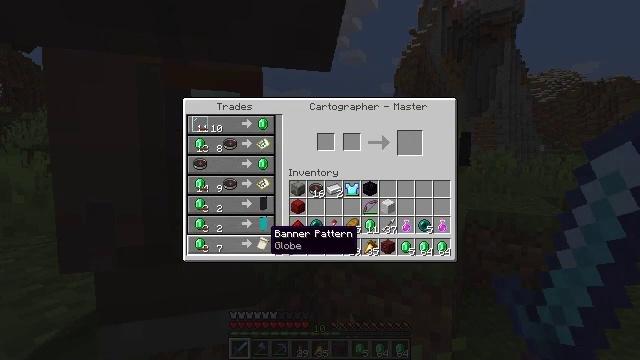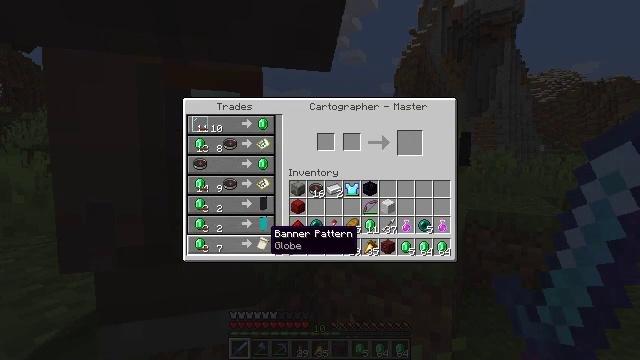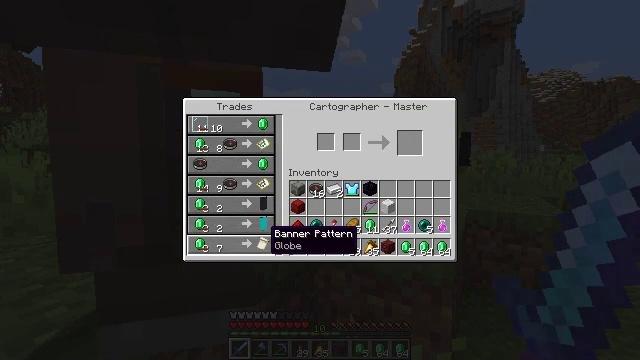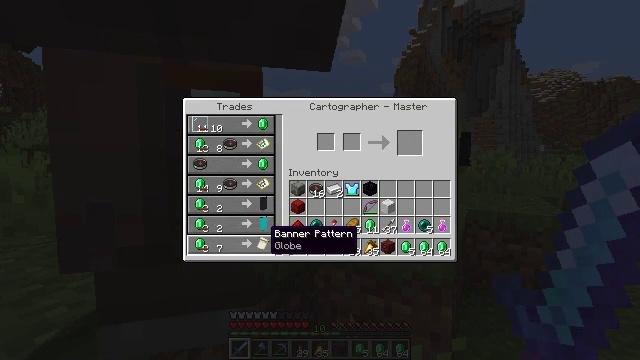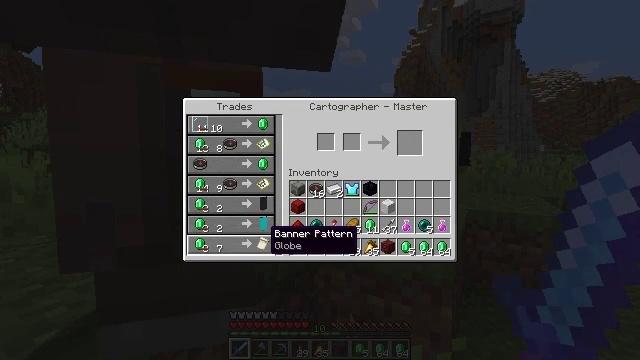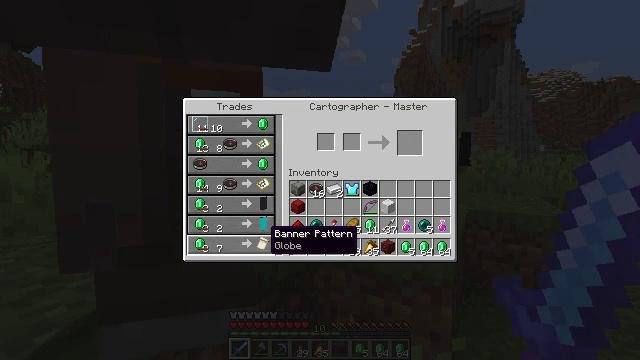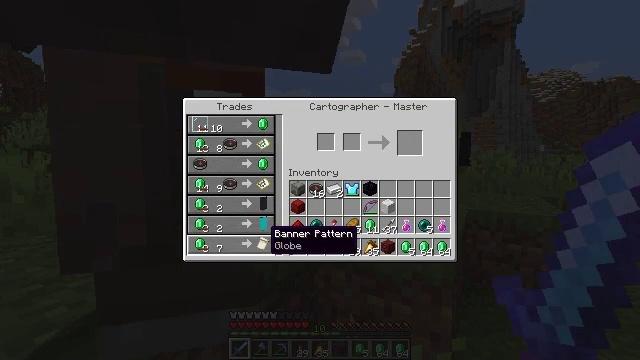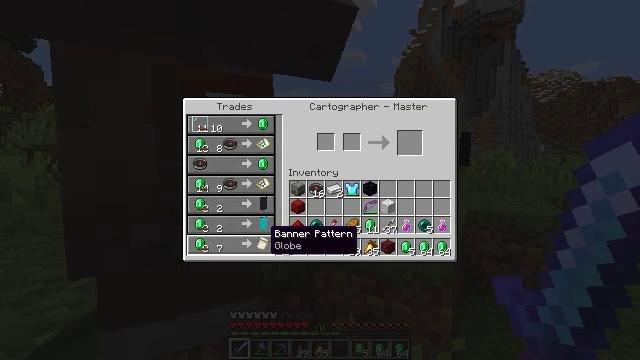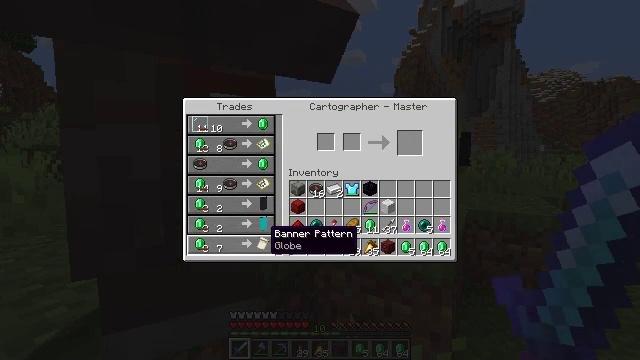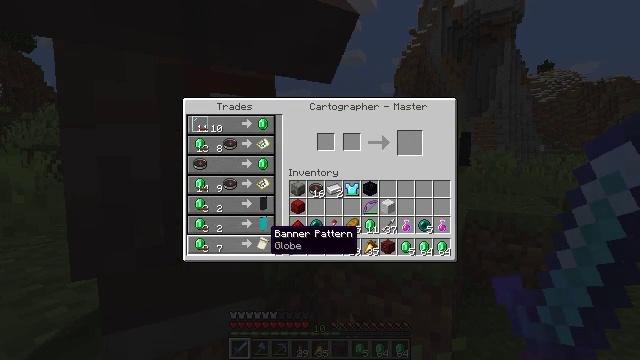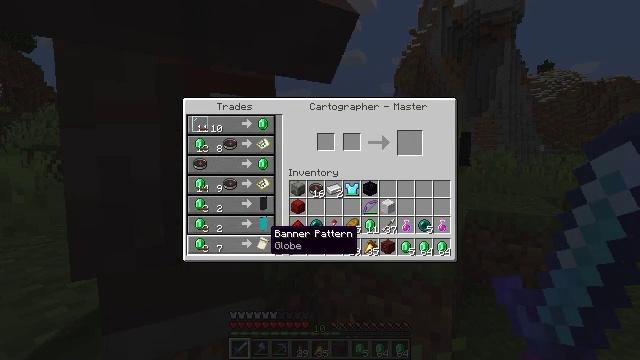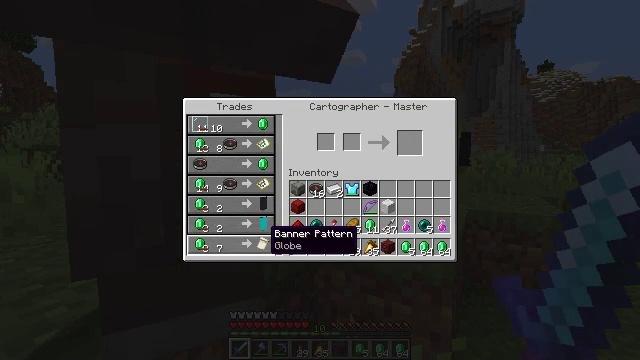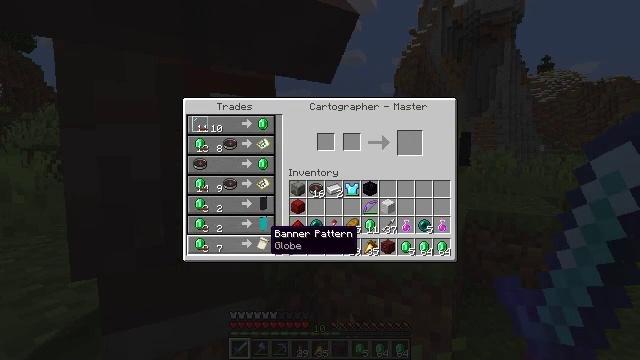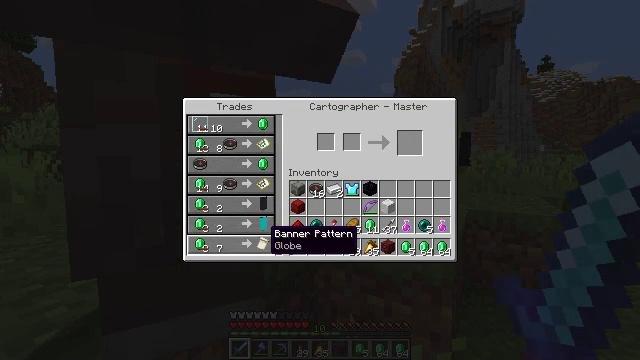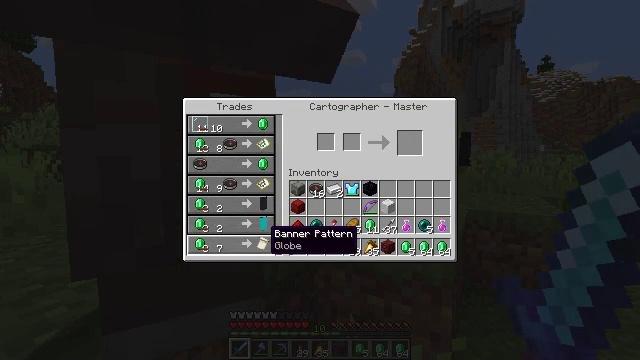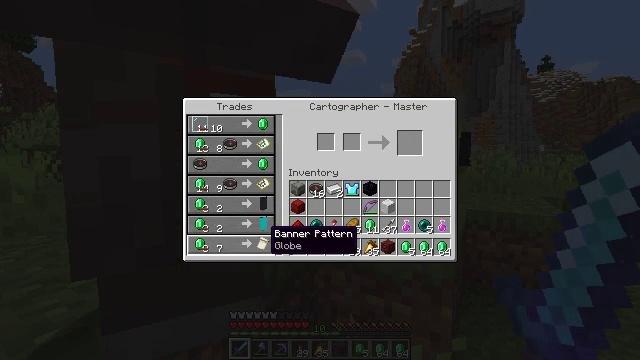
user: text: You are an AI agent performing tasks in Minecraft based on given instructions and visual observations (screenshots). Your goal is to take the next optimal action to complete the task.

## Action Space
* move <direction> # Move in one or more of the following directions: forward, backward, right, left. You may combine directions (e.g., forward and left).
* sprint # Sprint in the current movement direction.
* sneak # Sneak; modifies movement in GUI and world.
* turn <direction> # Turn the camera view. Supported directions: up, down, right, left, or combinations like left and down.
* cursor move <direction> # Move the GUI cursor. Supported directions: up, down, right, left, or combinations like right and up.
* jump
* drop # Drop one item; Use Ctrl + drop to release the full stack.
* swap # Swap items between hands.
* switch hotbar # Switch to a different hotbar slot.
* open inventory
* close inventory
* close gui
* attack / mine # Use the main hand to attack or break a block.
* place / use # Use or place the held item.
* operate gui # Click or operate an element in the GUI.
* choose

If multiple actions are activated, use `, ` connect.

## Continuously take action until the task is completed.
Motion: motion action
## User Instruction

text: Create a filled map at the crafting station.
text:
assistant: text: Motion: no_op
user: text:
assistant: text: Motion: no_op
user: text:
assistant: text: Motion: no_op
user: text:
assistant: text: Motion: no_op
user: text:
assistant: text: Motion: no_op
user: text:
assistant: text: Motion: no_op
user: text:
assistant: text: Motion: no_op
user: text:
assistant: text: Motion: no_op
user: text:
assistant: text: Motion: no_op
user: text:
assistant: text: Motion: no_op
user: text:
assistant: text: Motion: no_op
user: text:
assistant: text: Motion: no_op
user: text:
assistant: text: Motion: no_op
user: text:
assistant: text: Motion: no_op
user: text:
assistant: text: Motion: no_op
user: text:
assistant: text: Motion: no_op
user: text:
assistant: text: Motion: no_op
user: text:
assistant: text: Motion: no_op
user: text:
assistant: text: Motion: no_op
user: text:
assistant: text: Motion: no_op
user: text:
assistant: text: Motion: cursor move up
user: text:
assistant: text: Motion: cursor move up
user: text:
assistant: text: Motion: no_op
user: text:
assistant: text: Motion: no_op
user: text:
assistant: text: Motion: no_op
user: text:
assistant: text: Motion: no_op
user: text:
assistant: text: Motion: no_op
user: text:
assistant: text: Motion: no_op
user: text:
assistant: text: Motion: no_op
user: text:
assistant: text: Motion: no_op